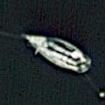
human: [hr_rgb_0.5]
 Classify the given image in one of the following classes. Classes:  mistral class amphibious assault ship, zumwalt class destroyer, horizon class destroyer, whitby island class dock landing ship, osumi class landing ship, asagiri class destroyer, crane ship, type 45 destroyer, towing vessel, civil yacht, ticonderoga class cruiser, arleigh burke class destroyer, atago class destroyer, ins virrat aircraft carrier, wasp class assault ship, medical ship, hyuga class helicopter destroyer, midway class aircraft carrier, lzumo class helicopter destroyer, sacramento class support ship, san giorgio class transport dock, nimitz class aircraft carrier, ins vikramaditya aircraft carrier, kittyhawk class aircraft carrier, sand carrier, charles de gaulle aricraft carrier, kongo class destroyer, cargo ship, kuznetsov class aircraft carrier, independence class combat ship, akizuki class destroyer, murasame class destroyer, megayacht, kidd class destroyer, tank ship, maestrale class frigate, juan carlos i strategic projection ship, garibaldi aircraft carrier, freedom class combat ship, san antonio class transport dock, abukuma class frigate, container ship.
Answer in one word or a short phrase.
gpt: Civil yacht